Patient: sex M, age 50
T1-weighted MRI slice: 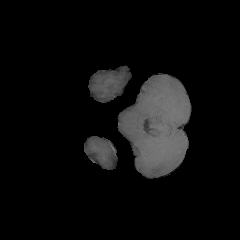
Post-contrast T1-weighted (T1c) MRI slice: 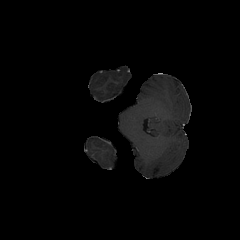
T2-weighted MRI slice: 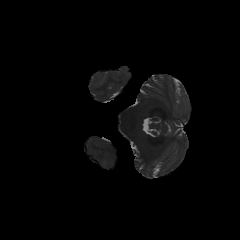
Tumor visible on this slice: no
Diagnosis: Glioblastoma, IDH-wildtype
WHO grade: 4